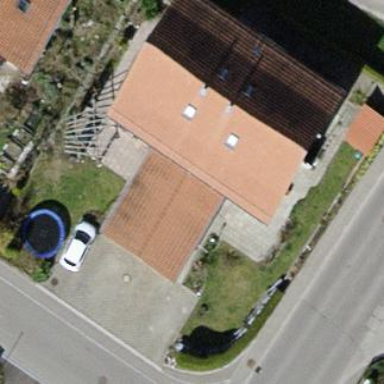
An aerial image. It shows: Garage building.